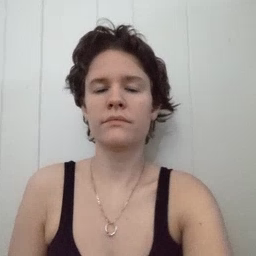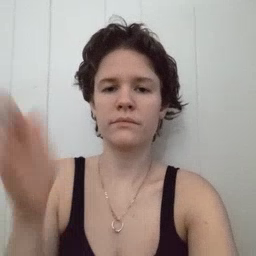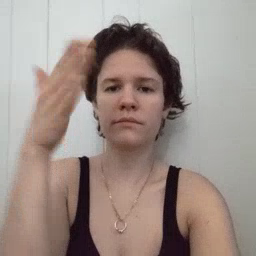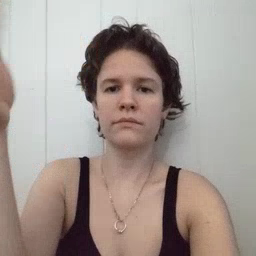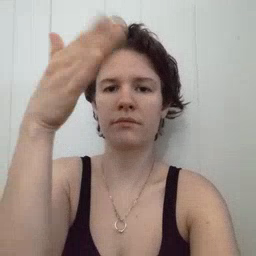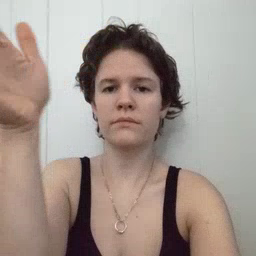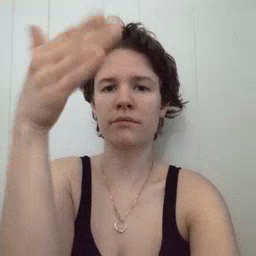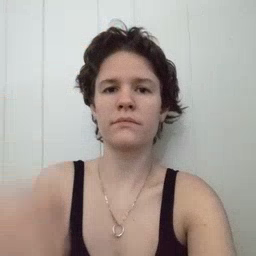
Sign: flag